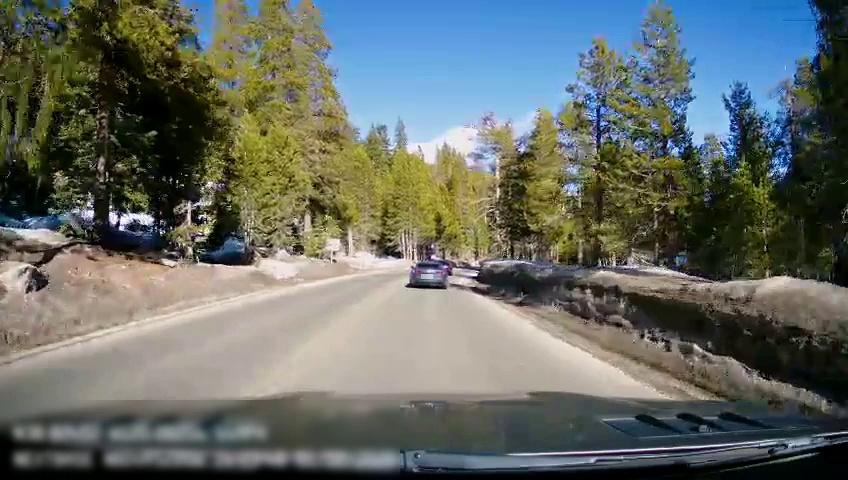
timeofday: Day
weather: Sunny
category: Drivable Space
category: Vehicles | Car
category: Vehicles | Car
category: Lanes | Opposite Lane